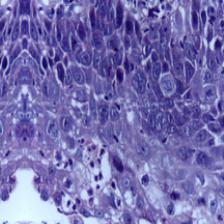
Diagnosis: Normal